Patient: sex M, age 37
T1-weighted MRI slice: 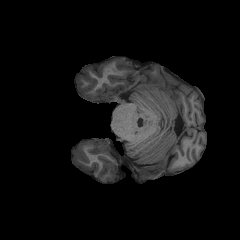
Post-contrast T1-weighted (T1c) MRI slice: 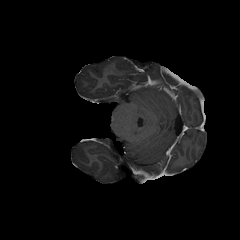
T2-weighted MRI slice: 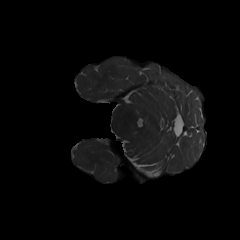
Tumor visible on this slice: no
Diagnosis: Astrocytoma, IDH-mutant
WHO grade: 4